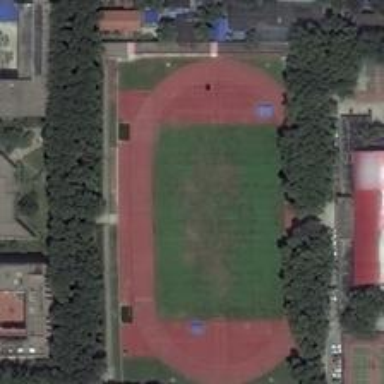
The football field is embraced with luahs plants and there are some small courts aside .